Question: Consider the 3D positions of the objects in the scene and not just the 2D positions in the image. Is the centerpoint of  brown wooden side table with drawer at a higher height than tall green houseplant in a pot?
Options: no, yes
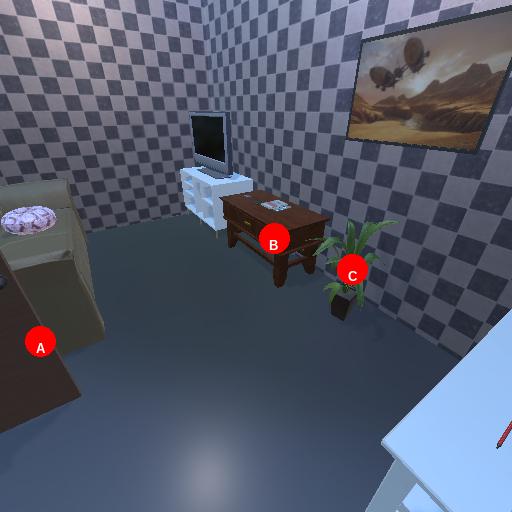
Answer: no